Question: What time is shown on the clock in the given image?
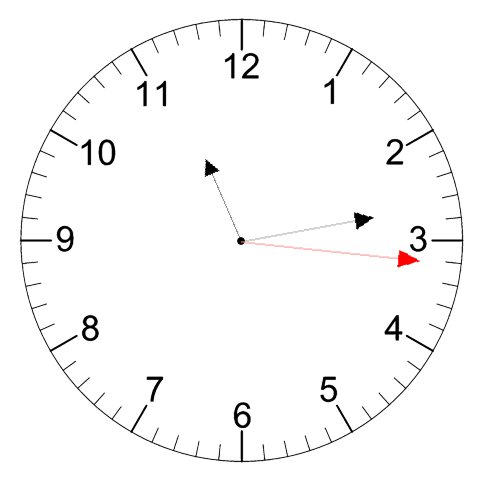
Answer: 11:13:16